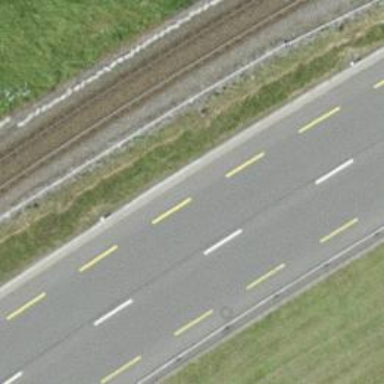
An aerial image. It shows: Primary highway with asphalt surface. It has designated lane for cyclists in both directions.